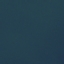
Label: SeaLake